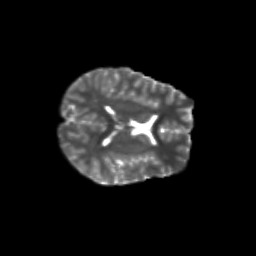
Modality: T2w
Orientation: axial
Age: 9
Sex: male
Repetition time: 9.512 s
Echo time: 0.089 s